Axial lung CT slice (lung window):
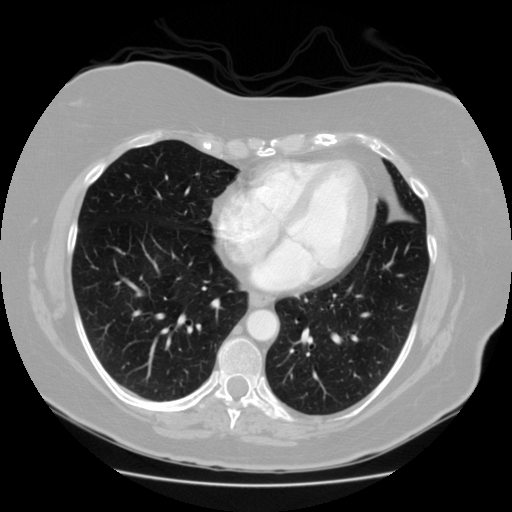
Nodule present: no